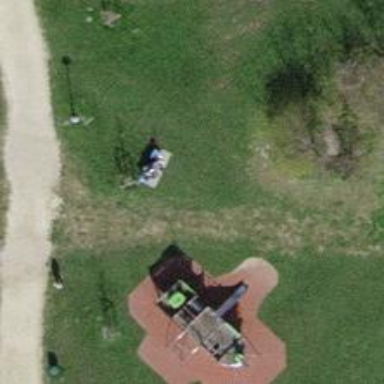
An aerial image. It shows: Bench.